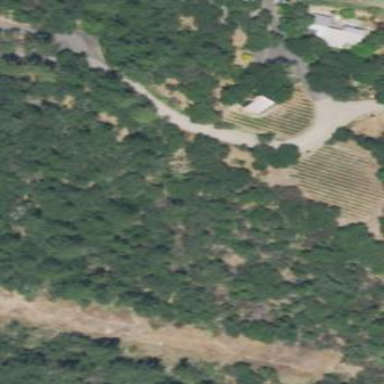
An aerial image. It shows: Vineyard with wine grapes as the crop.